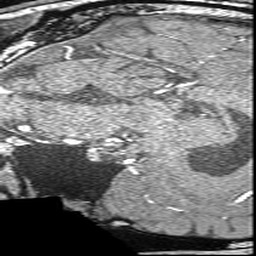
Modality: angio
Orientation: sagittal
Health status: ill
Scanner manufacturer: siemens
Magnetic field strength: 3 T
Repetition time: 0.021 s
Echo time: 0.00343 s